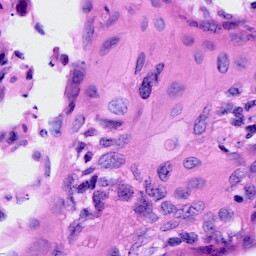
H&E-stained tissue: Cervix